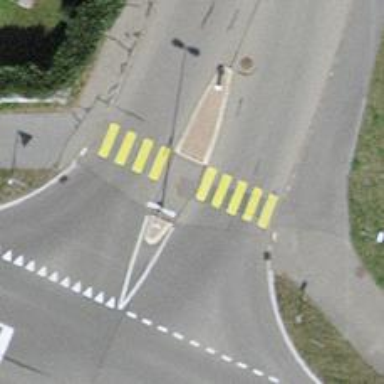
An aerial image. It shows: Marked zebra crossing with island.